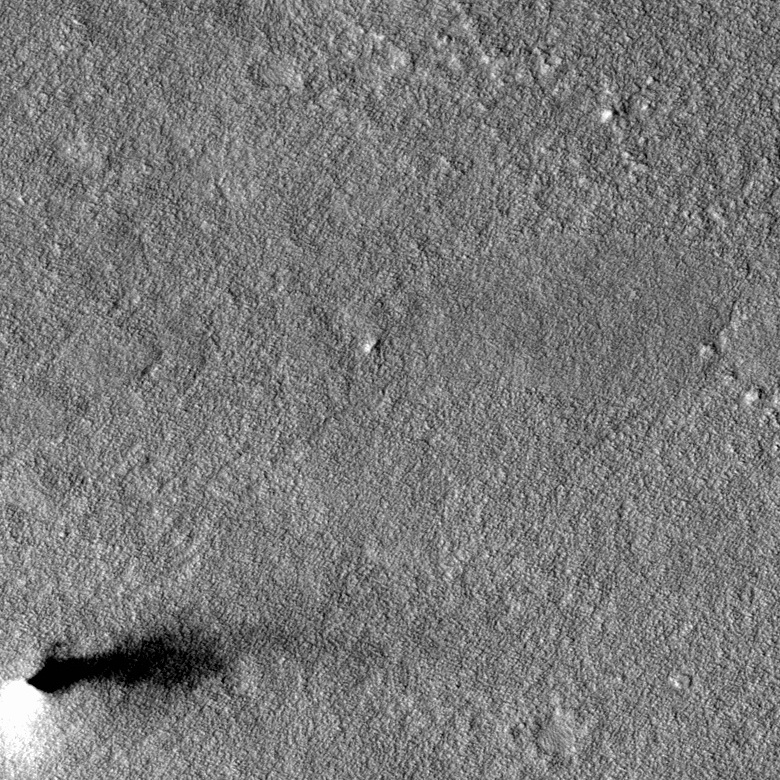
Label: dustdevil